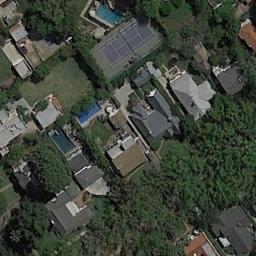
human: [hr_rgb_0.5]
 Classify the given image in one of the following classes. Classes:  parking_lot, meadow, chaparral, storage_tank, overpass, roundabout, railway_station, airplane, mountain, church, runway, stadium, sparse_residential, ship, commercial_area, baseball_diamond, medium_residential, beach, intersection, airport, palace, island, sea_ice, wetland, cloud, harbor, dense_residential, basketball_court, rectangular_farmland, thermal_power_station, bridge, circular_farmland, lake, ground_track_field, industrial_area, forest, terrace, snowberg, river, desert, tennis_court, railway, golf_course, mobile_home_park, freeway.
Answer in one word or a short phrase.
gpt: tennis_court